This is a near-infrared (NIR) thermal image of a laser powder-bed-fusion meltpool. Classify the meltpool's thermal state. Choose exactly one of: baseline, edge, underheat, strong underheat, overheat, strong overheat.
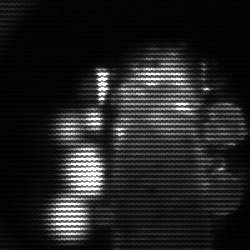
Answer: strong underheat